Interaction volume radius: 5 \u00c5
Interaction volume height: 10 \u00c5
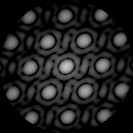
Disorder parameter: 0.05056